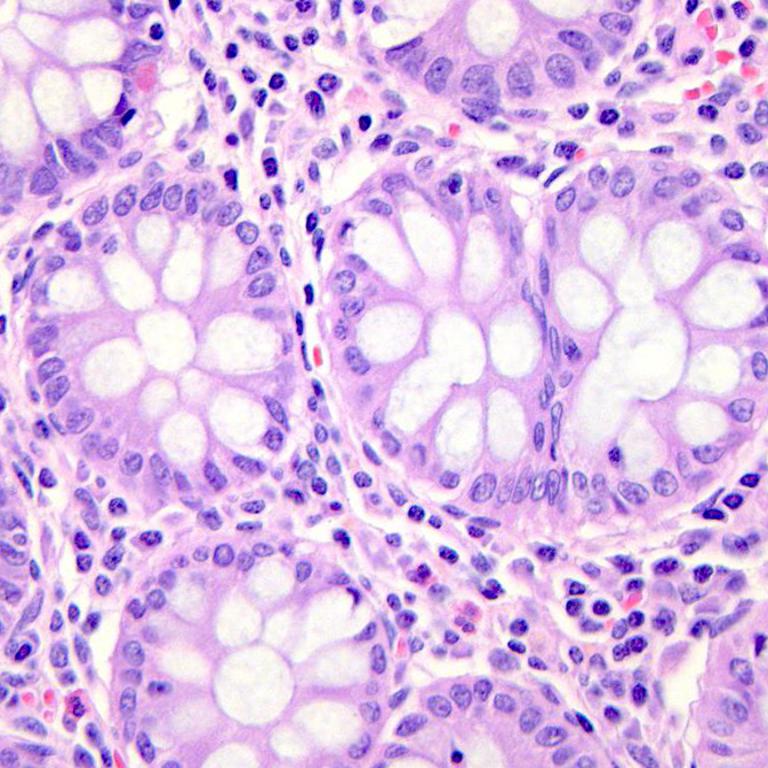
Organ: colon
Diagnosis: benign